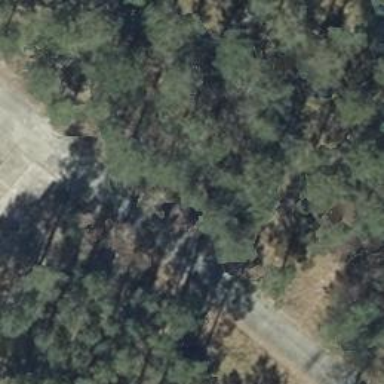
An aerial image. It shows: Well-maintained track road of grade 1.